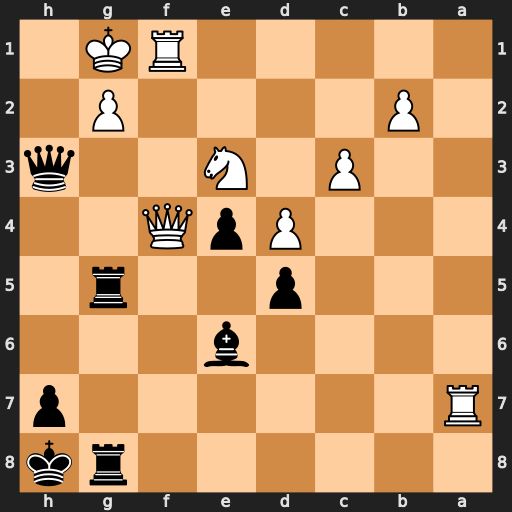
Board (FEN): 6rk/R6p/4b3/3p2r1/3PpQ2/2P1N2q/1P4P1/5RK1
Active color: b
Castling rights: -
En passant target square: -
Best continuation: Rxg2+ Nxg2 Qxg2#